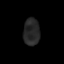
Tissue: skin
Cell type: Epithelial cells
Senescence score: 0.7661
Nuclear area (px): 435
Mean DAPI intensity: 38.262